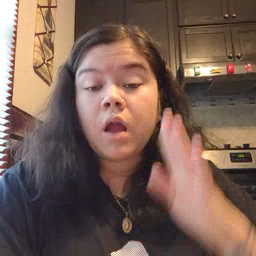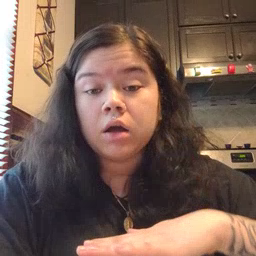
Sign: on